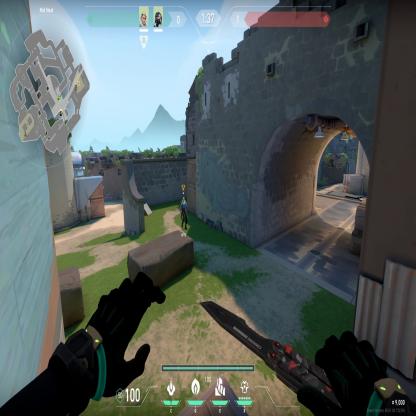
Label: teammate